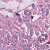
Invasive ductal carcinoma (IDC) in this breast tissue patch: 1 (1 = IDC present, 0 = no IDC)